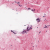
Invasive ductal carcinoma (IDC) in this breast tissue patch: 0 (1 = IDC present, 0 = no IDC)